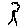
Label: tree